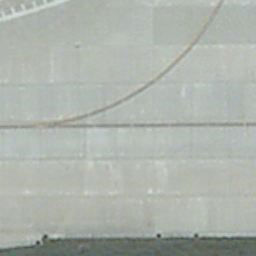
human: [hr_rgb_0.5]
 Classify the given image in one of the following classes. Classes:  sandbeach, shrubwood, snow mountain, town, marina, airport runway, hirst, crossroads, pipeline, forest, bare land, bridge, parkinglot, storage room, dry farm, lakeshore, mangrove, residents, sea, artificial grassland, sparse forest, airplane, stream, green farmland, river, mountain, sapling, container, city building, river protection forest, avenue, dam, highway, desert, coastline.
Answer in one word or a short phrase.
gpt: airport runway